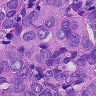
Metastatic tissue present: yes